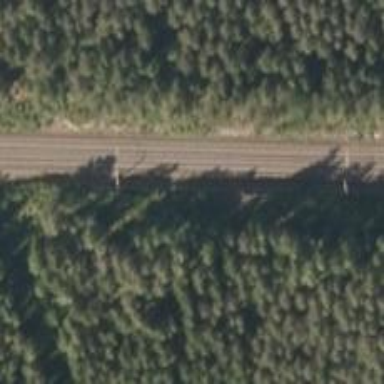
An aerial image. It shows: Continuous rail railway with electrified contact line.